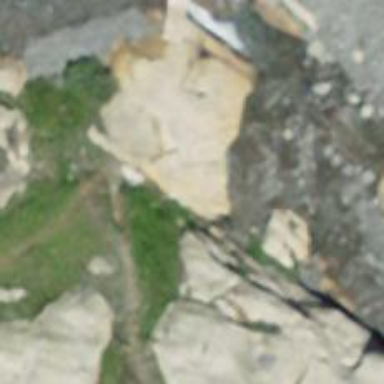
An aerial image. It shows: Rocky path.